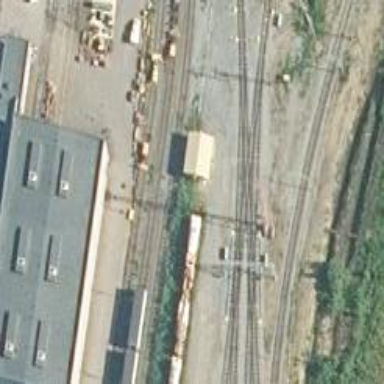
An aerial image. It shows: Rail yard with electrified contact lines for the railway.